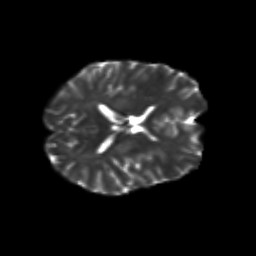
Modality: T2w
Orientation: axial
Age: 29
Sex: male
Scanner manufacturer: siemens
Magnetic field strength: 3 T
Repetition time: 3.5 s
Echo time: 0.125 s